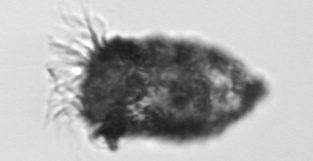
Label: Tintinnopsis